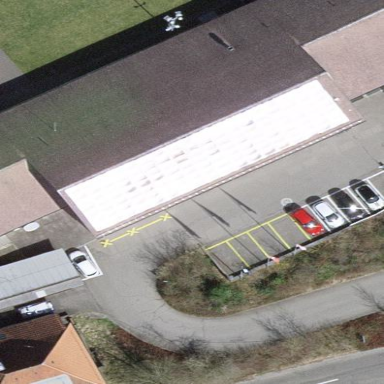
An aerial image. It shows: School building.